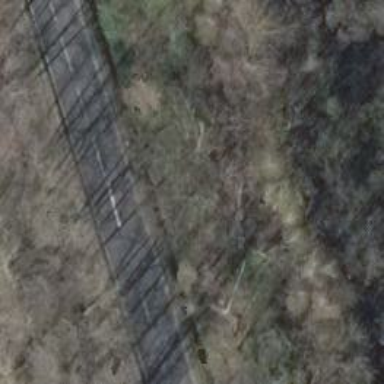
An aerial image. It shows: Wildlife crossing tunnel.